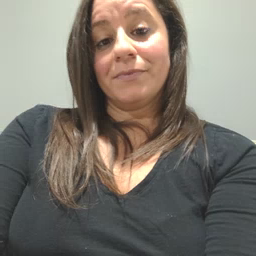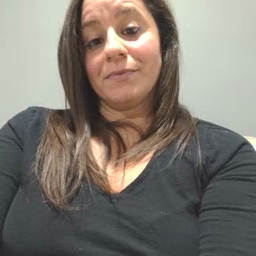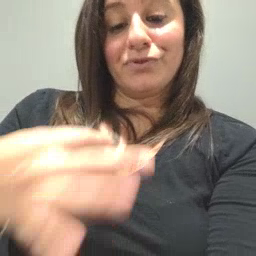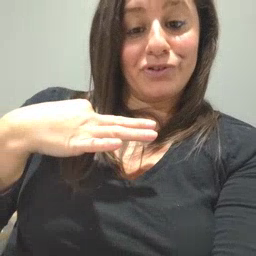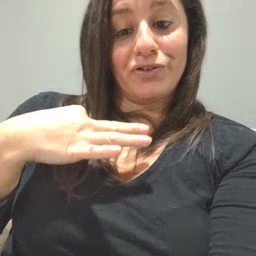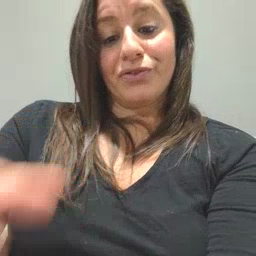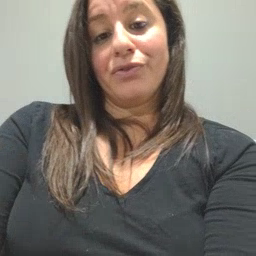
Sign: shirt